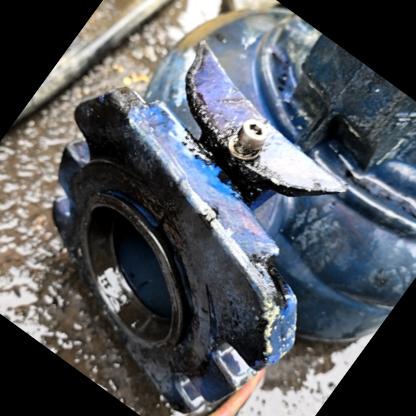
Klasa: inne